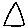
Label: triangle